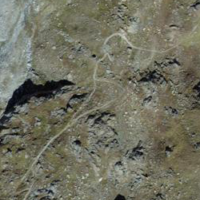
EUNIS habitat code: 31
Species observed at this site:
Prunella collaris